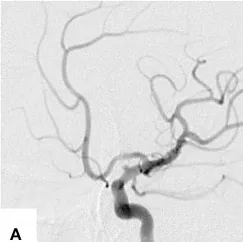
Images of the typical cases. Cerebral angiograms obtained immediately pre.
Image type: radiology (x_ray)